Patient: sex F, age 71
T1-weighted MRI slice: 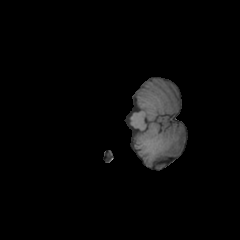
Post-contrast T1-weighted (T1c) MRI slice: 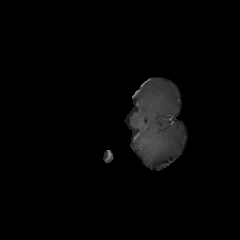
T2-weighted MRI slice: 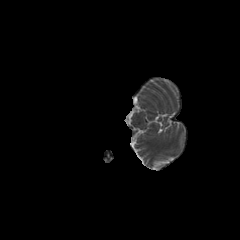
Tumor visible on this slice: no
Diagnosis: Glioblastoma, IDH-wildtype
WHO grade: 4